Question: I know there has been a similar question before but it doesn't actually solve my problem. I only want to get my string input which represents an employee name and make sure the input is this form "Name". Not "name", not "Name". So i tried to do it but the output doesn't work. So here is the code :
'''
Scanner scanner = new Scanner(System.in);
String ename; // input string
System.out.println("Enter Employee Name : (Type -Name-, not -name-, not -NAME-!!!");
ename = scanner.nextLine(); // read the string input
char[] Transform = new char[ename.length()]; // this array will contain the string split in characters
for (int i = 0;i < ename.length(); i++)
{
Transform[i] = ename.charAt(i); // Split the input to a char array
}
Transform[0] = Character.toUpperCase(Transform[0]); // First Letter Always Capital
for (int i = 1;i < ename.length(); i++)
{
Transform[i] = Character.toLowerCase(Transform[0]); // Other letters small
}
String name = new String(Transform); // convert the array to a new String variable
System.out.println("NEW STRING : " + name );
'''
Output :

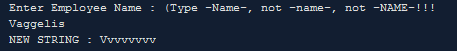
Answer: You need to change the Statement in the i loop to
'''
Transform[i] = Character.toLowerCase(Transform[i]);
'''
adding 'Transform[i]' and not 'Transform[0]' because you are inserting same first character again and again to the array
<URL>